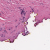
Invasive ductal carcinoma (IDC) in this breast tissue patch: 0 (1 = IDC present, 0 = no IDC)